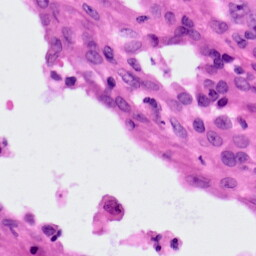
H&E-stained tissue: Lung